Question: I have following query:
'''
select user_id, trajectory_id, count(trajectory_id) from point group by user_id, trajectory_id
'''
It returns following result:

And I want to delete all records from 'point' table where 'count' in produced table is < 5.
Right now I have following query, but it is not compiling. What is wrong with it and how can I fix it?
'''
delete
from point
where count(trajectory_id) < 5
GROUP BY user_id, trajectory_id
'''
I am using Postgres.
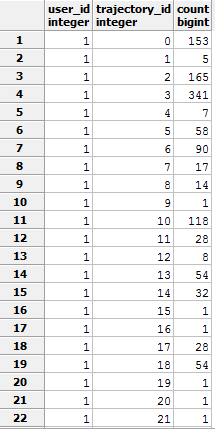
Answer: '''
delete p1
from point p1
join
(
select user_id, trajectory_id
from point
group by user_id, trajectory_id
having count(trajectory_id) < 5
) p2 on p1.user_id = p2.user_id
and p1.trajectory_id = p2.trajectory_id
'''